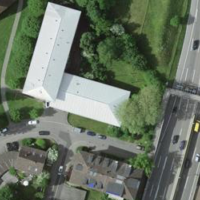
EUNIS habitat code: 57
Species observed at this site:
Lonicera acuminata